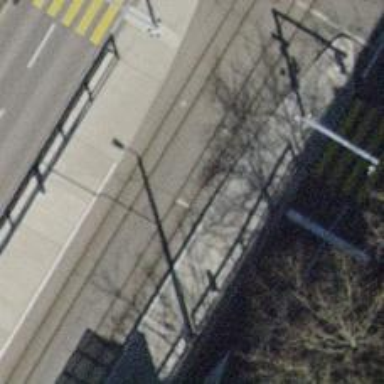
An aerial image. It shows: Tram stop with public transport stop position for trams.